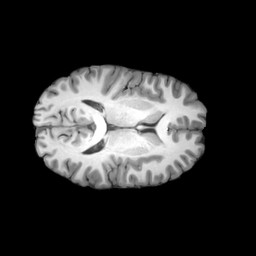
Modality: T1w
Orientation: axial